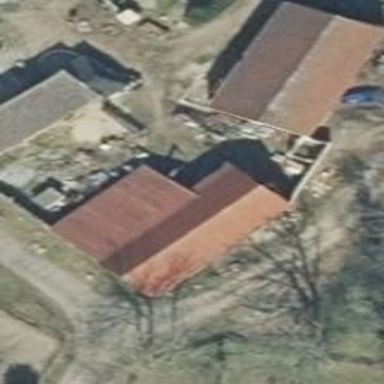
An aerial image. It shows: Gabled barn with red roof made of roof tiles. The building itself is gray.